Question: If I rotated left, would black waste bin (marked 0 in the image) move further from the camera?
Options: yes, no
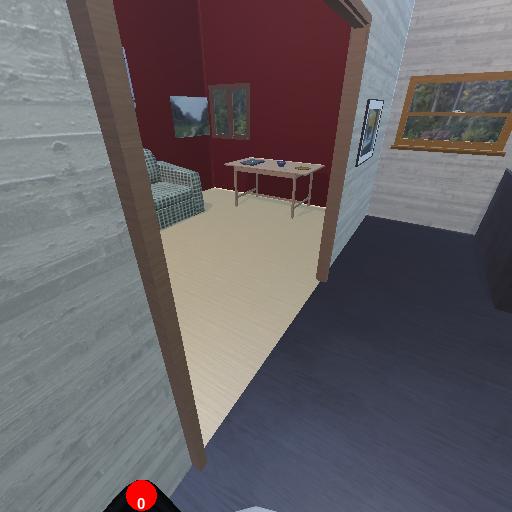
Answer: yes